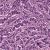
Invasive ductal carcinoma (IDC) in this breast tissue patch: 1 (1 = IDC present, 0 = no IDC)